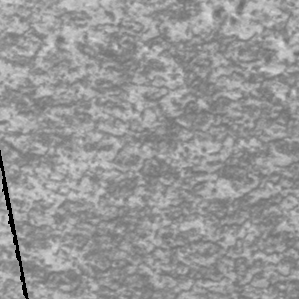
Label: frost